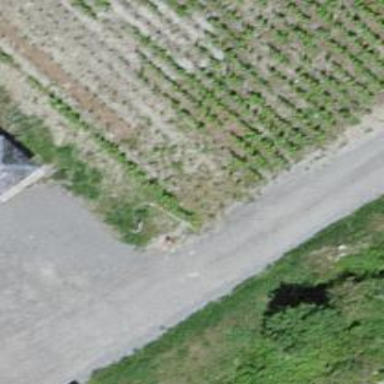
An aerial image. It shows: Dirt service road with embankment.